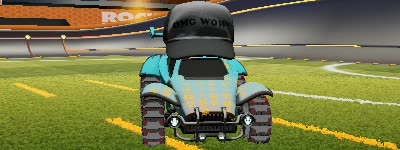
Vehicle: octane